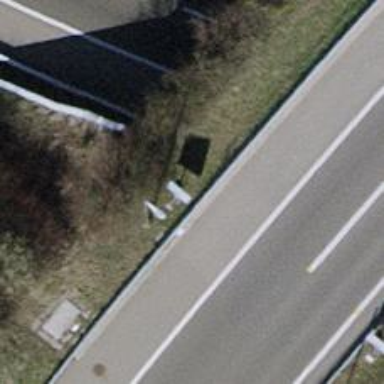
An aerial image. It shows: Variable message sign is shown.